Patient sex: F
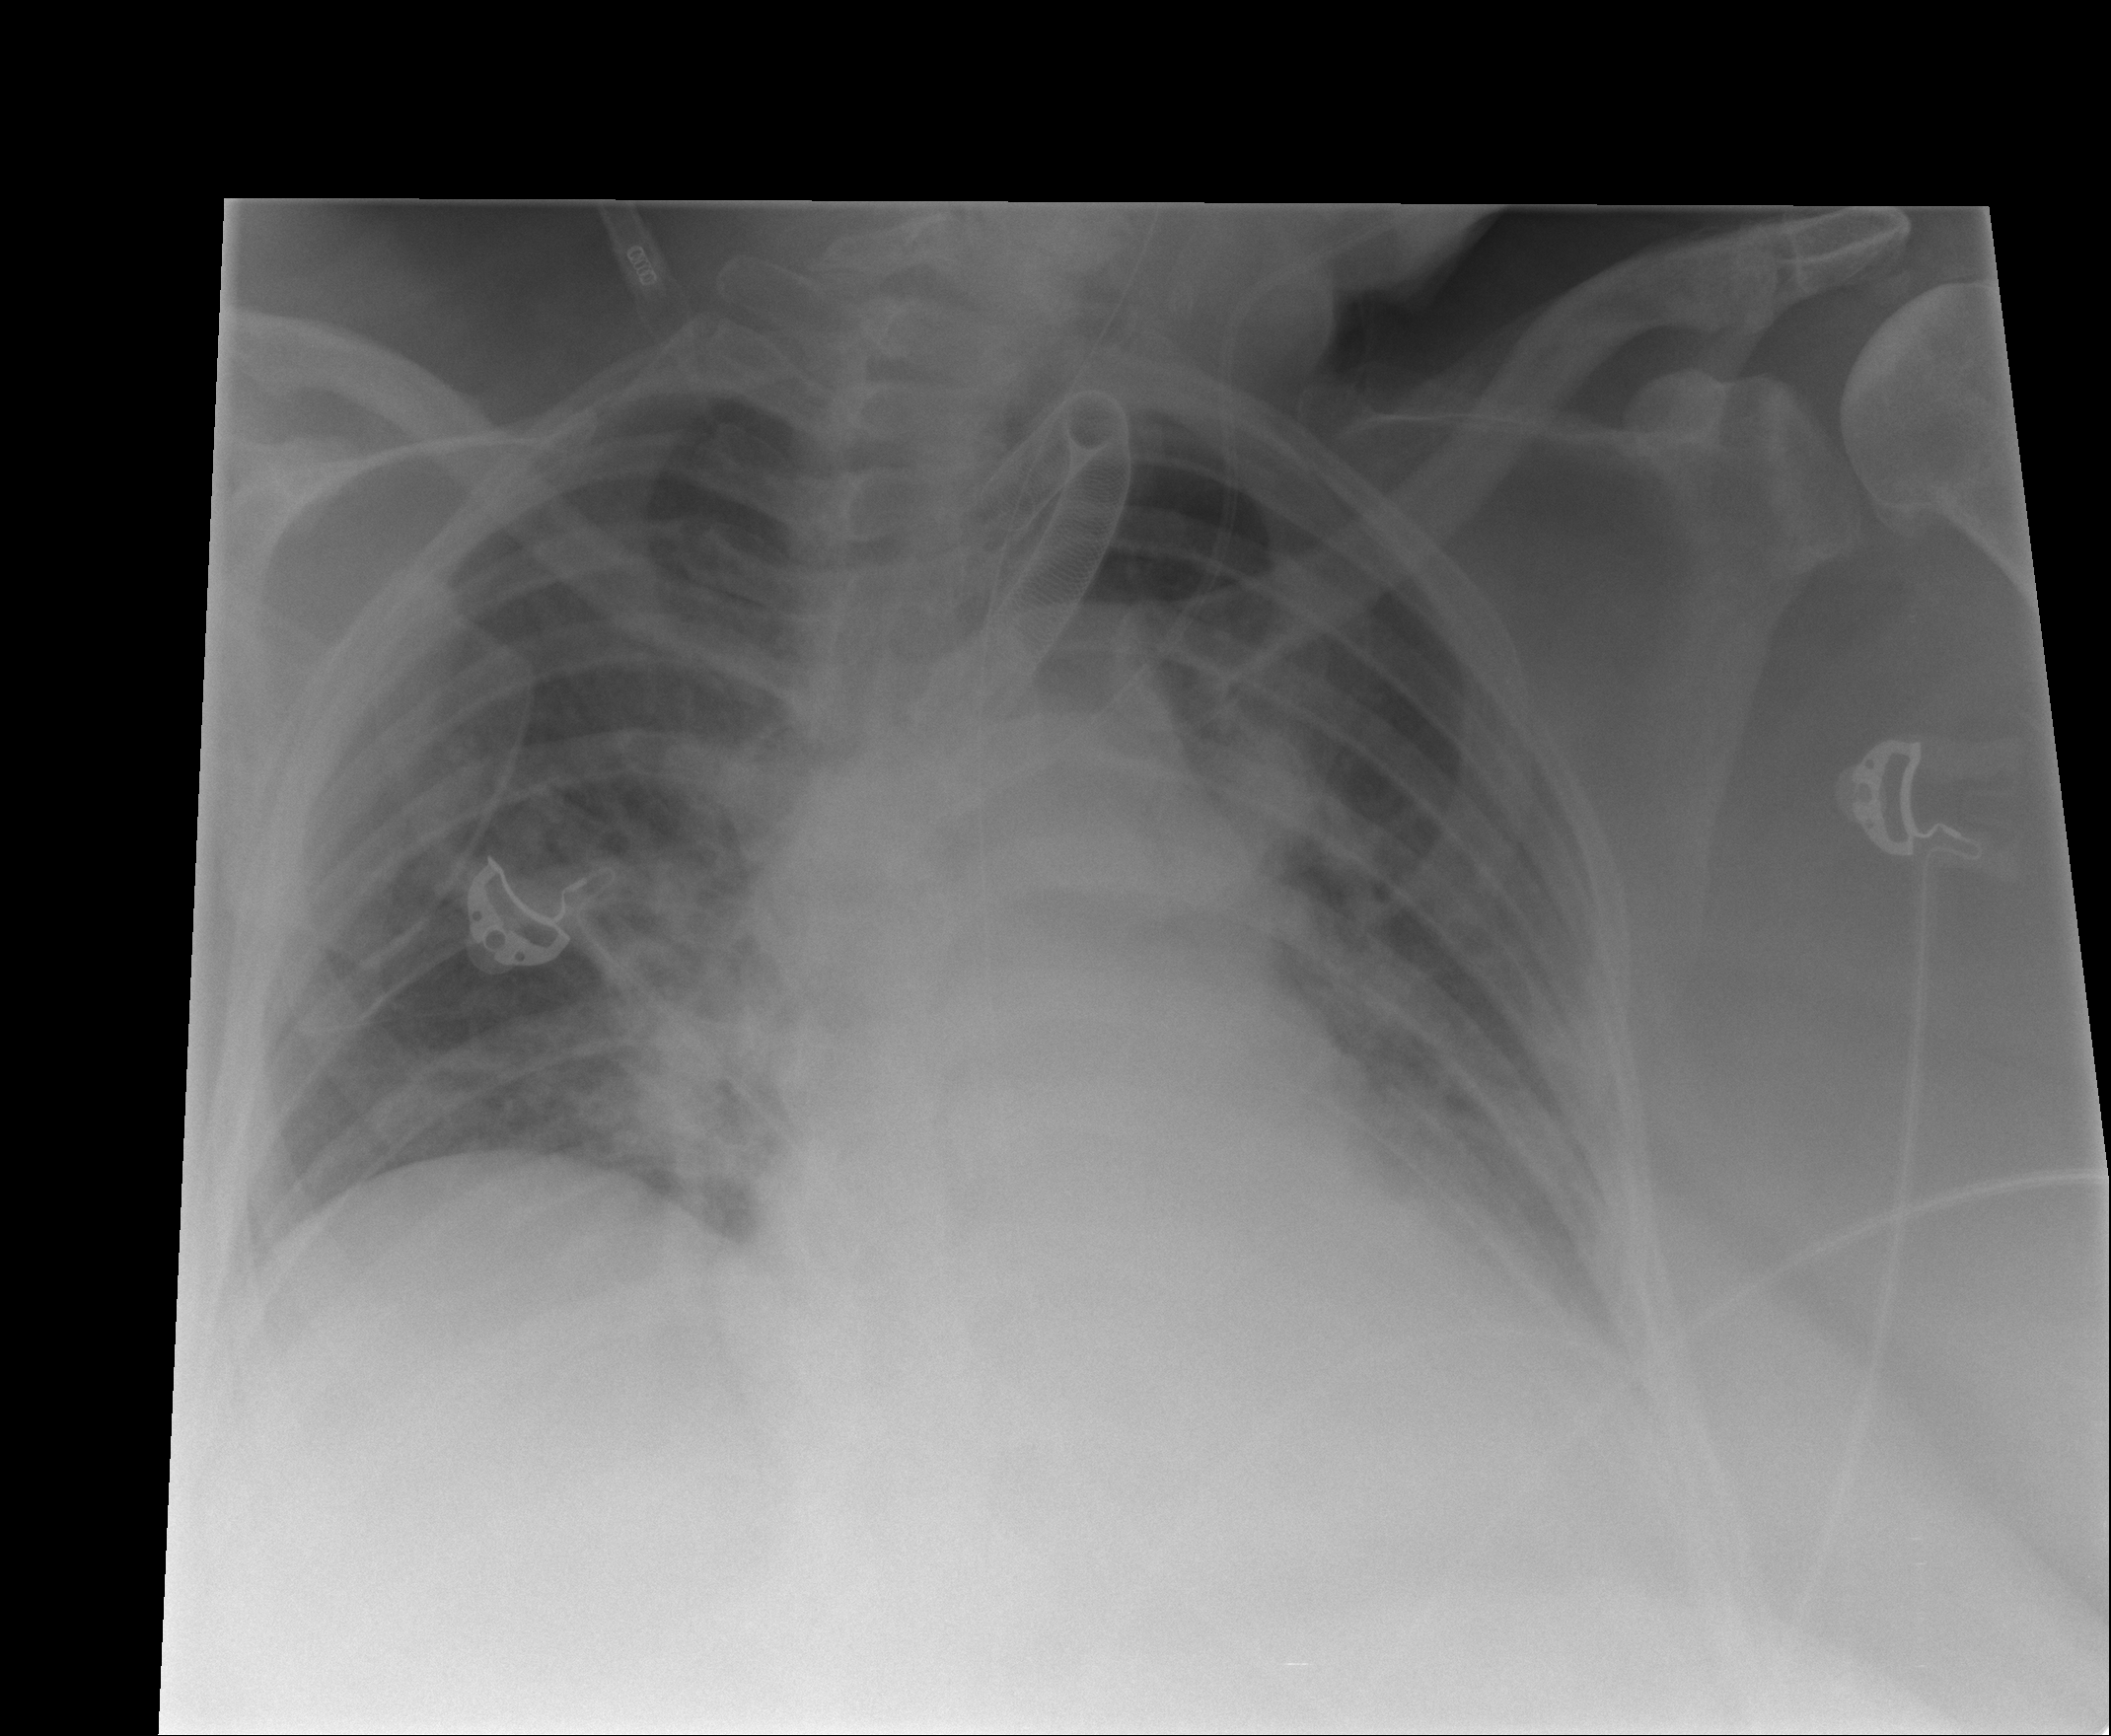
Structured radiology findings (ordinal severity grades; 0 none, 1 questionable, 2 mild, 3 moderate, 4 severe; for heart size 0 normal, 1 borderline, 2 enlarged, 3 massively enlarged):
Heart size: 1
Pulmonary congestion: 2
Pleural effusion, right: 1
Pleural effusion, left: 2
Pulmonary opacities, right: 2
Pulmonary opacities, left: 2
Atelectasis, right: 1
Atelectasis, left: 2